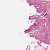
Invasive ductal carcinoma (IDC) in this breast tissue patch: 0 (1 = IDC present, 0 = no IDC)